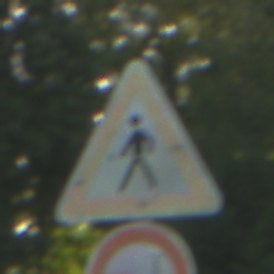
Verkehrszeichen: FussgaengerRechts
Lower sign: VerbotUeberholenEinspurigeFahrzeuge
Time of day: SunriseSunset
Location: Outdoor (Suburban)
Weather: PartlyCloudy
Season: NotSpecified
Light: Natural